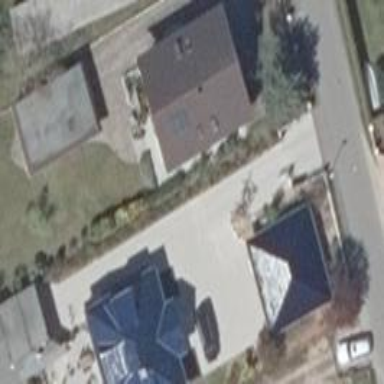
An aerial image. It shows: Detached building.